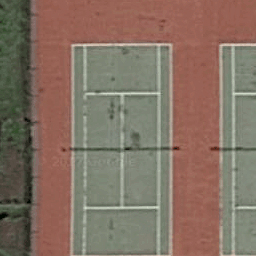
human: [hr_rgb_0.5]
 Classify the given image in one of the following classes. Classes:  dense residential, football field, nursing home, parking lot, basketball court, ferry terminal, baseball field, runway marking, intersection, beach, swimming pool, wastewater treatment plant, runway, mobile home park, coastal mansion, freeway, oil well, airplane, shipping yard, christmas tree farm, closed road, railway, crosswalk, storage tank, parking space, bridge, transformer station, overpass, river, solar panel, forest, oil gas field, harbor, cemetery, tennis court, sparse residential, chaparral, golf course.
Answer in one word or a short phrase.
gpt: tennis court